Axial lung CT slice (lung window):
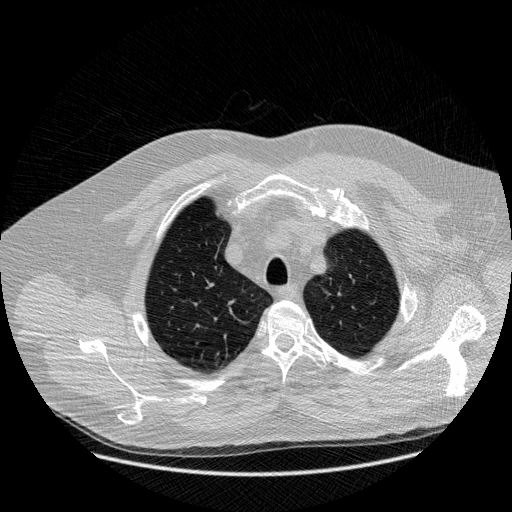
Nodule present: no